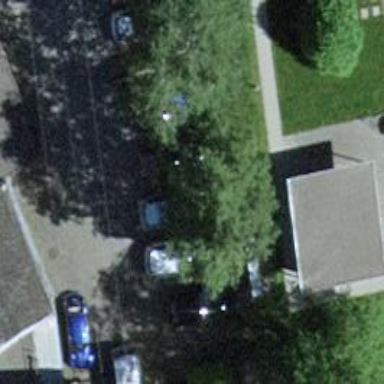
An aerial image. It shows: Parking area.